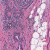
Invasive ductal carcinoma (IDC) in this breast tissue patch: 0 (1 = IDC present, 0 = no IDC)